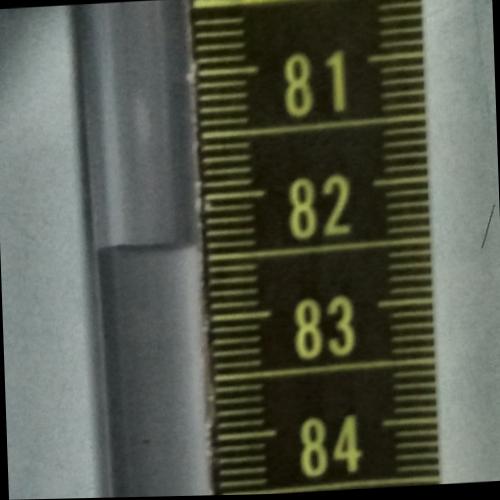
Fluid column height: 82.4 cm